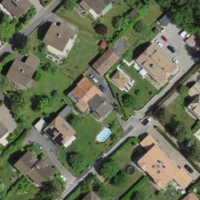
EUNIS habitat code: 55
Species observed at this site:
Ficus carica